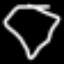
Label: diamond